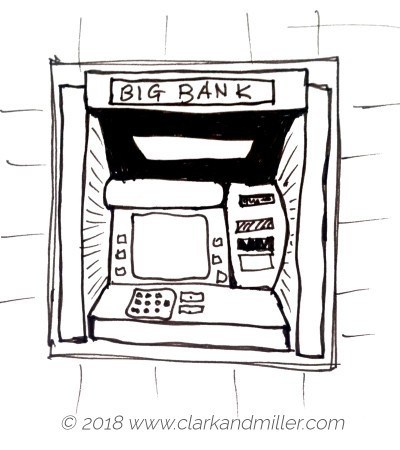
Label: cash machine, cash dispenser, automated teller machine, automatic teller machine, automated teller, automatic teller, ATM